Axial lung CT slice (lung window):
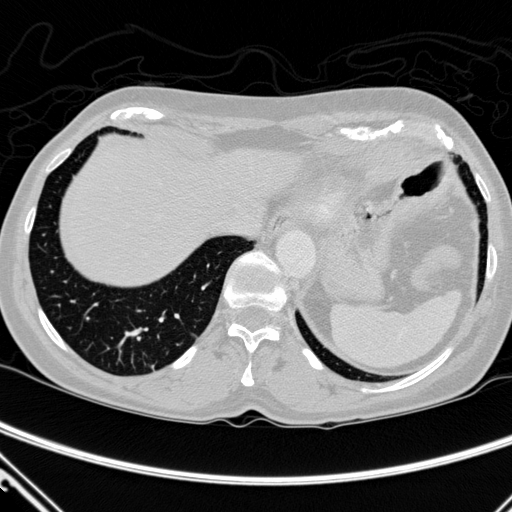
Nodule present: no